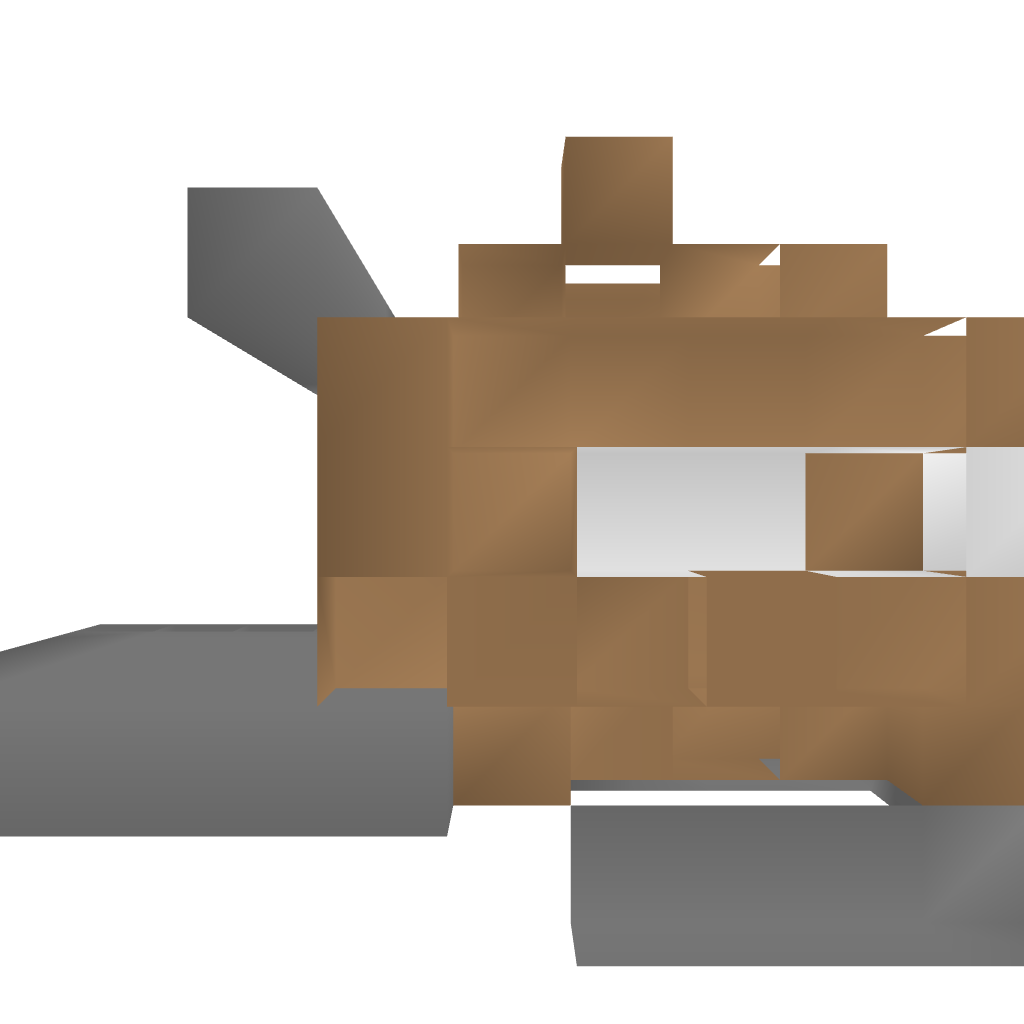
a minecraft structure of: Compact Enchanting Room bad low quality